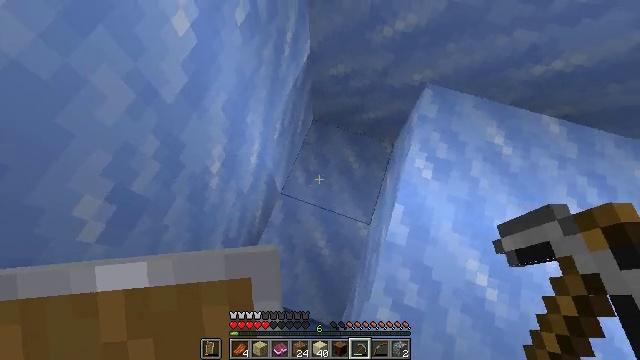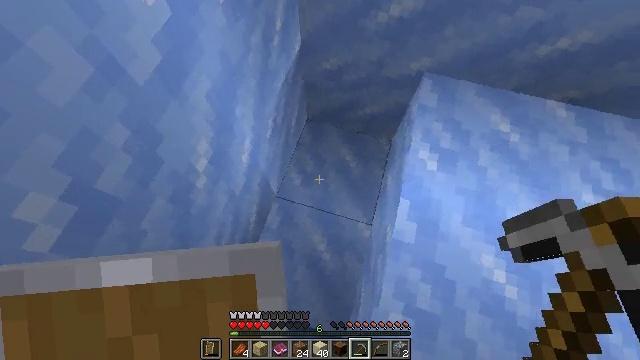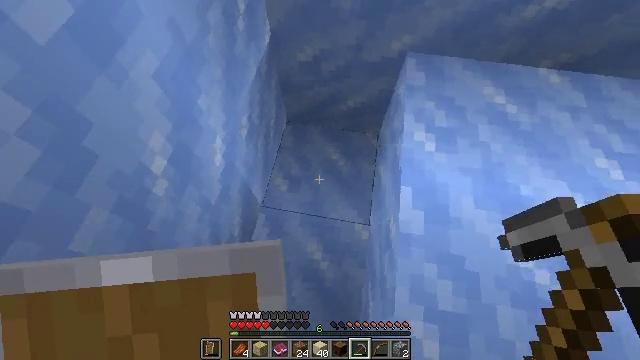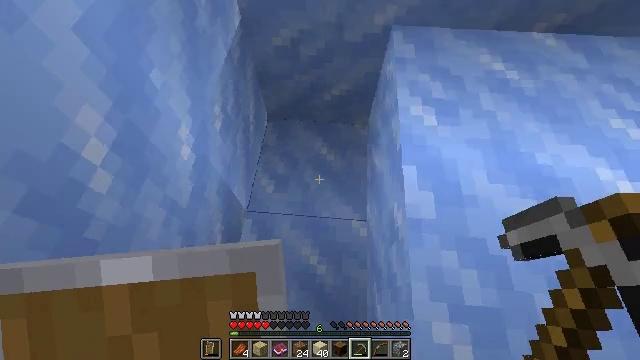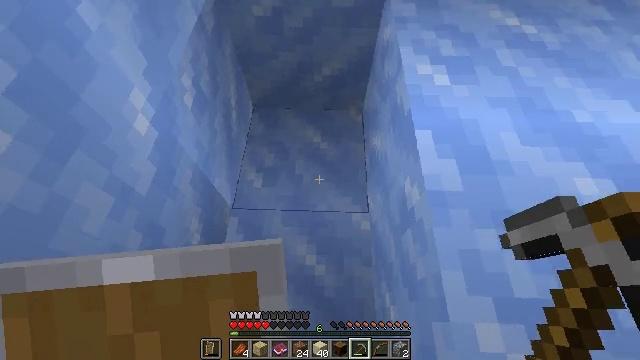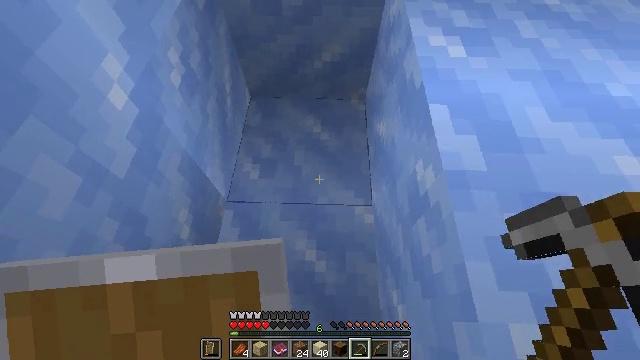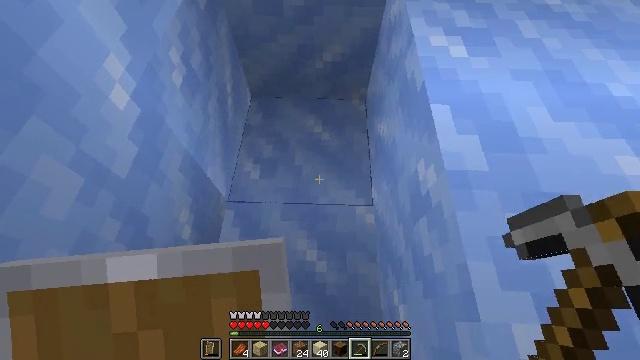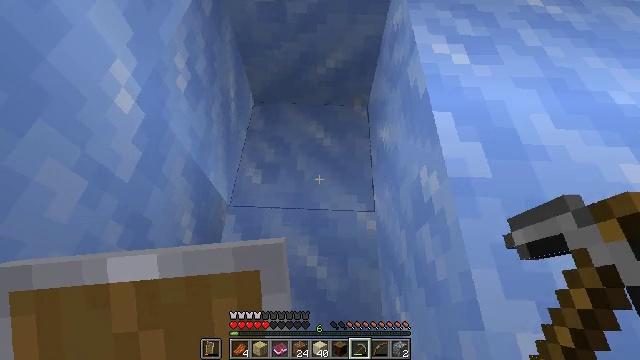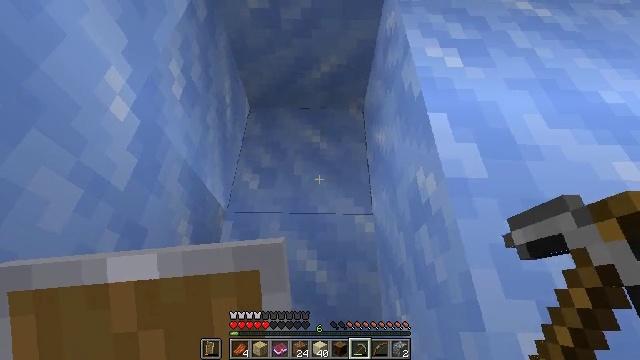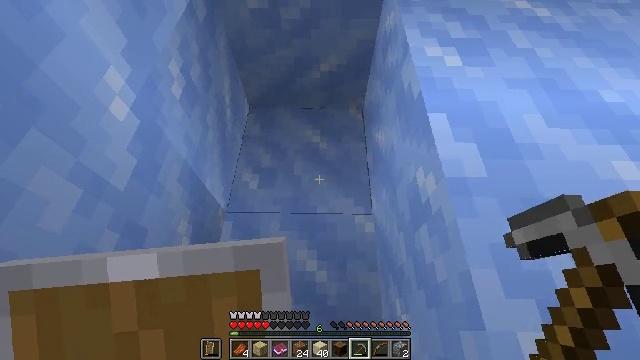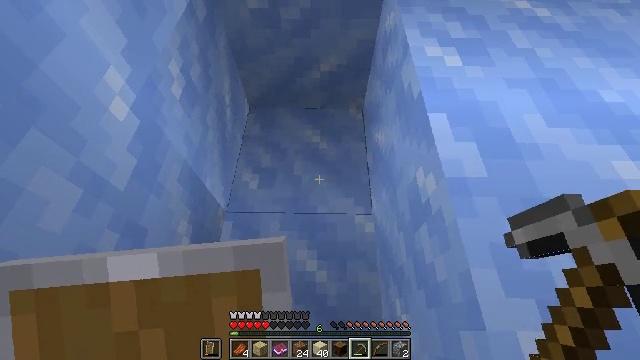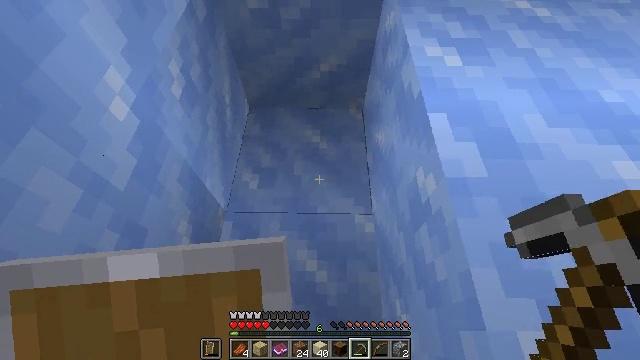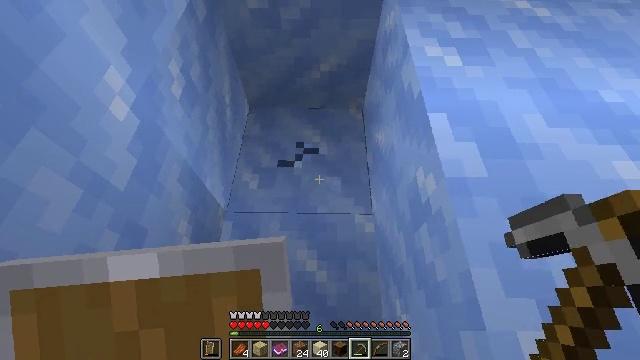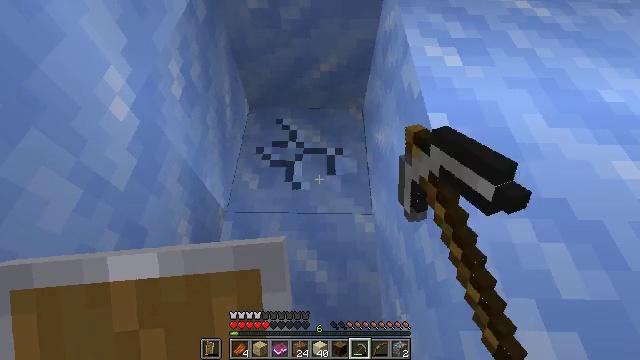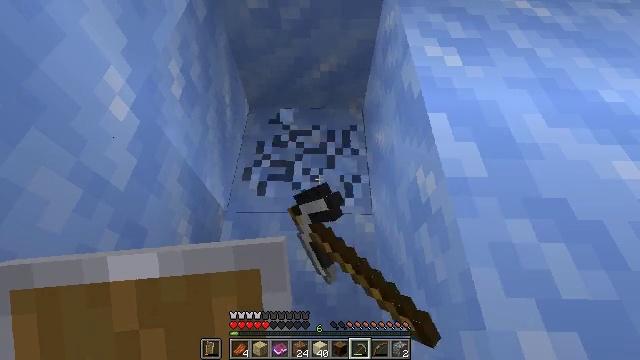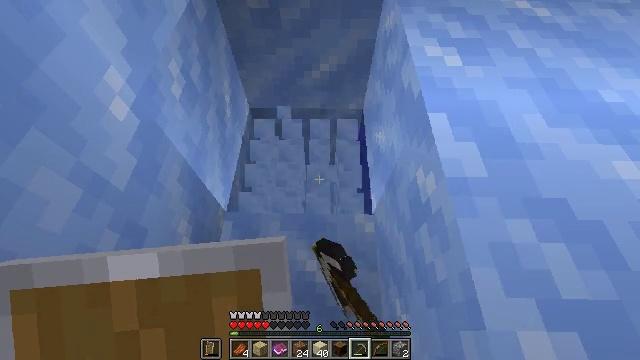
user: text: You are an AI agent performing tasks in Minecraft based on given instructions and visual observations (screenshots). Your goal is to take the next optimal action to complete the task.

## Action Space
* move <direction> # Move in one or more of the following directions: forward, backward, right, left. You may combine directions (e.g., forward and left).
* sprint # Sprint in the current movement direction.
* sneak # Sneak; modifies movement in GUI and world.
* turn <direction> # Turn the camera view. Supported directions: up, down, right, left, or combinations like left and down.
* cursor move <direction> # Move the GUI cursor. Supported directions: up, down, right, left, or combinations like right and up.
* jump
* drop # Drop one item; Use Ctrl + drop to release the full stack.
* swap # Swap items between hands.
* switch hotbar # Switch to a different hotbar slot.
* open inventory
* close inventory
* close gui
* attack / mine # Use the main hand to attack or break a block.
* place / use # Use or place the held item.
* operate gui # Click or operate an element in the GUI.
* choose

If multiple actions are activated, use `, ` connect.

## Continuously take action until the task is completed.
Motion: motion action
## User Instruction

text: Harvest packed ice from cold regions.
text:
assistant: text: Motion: turn right and up
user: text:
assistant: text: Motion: turn right and up
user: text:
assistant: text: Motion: turn right and up
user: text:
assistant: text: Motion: turn right and up
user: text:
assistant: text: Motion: no_op
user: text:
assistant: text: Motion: no_op
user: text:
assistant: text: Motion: turn up
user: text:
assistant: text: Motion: turn right
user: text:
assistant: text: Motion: no_op
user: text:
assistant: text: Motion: no_op
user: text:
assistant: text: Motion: no_op
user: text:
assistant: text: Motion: attack / mine
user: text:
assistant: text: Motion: attack / mine
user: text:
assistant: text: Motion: attack / mine
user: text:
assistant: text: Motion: attack / mine
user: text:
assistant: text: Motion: attack / mine
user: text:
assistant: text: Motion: attack / mine
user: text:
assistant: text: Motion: attack / mine
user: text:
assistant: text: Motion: attack / mine
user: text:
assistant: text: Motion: attack / mine
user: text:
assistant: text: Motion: attack / mine
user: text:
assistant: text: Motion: attack / mine
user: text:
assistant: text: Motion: attack / mine
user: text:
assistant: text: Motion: attack / mine
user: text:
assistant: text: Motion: attack / mine
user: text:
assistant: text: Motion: attack / mine
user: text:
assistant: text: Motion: attack / mine
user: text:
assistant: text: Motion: attack / mine
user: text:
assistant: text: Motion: attack / mine
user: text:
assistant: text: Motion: no_op